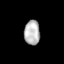
Tissue: lung
Cell type: T cells
Senescence score: 0.2394
Nuclear area (px): 377
Mean DAPI intensity: 183.52